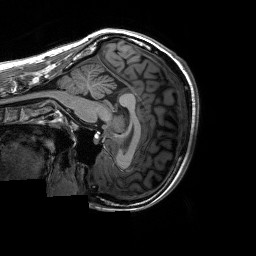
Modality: T1w
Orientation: sagittal
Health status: ill
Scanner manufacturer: siemens
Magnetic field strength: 3 T
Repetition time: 2.3 s
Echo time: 0.00226 s